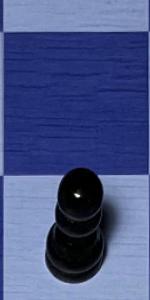
Label: Pawn_Black